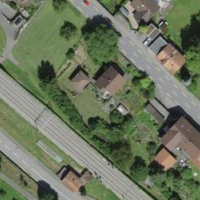
EUNIS habitat code: 54
Species observed at this site:
Juglans regia
Prunus avium